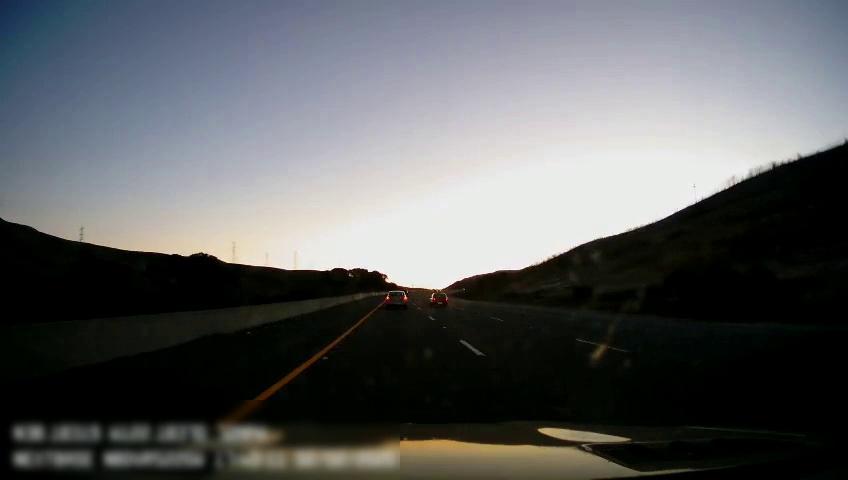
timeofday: Day
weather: Sunny
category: Drivable Space
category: Vehicles | Car
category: Vehicles | Car
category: Lanes | Alternate Lane
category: Lanes | Current Lane
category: Lanes | Current Lane
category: Lanes | Alternate Lane